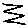
Label: zigzag